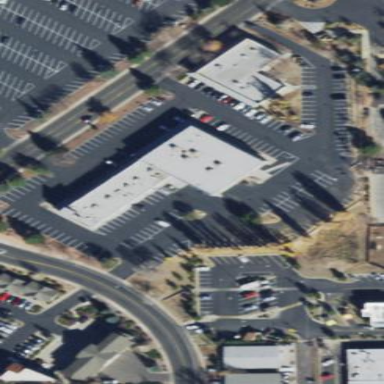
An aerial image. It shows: Retail building.